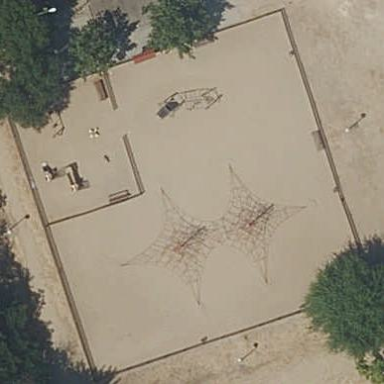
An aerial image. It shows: Playground area for leisure activities on the land.